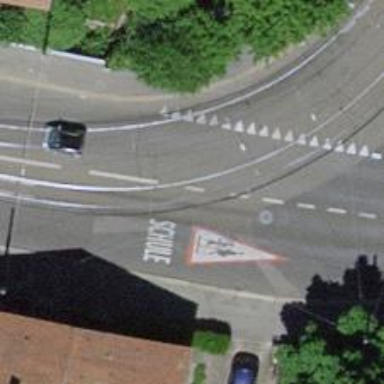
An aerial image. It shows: Tram level crossing on the railway.